Sex: F
Age: 69
Scanner: Sola
Primary tumour origin: Ca Bronchi
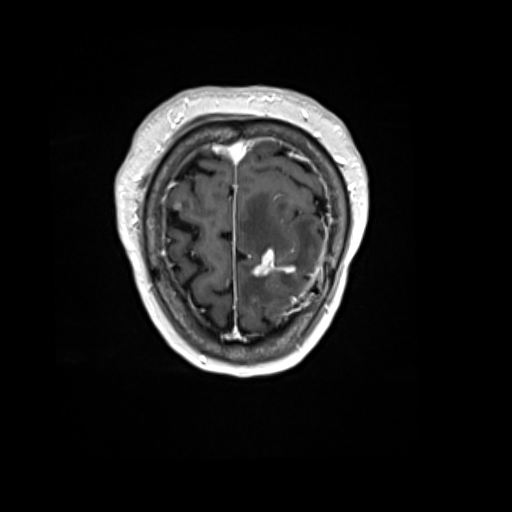
Segmented lesion volume (cc): 0.0987
Number of lesion components: 1